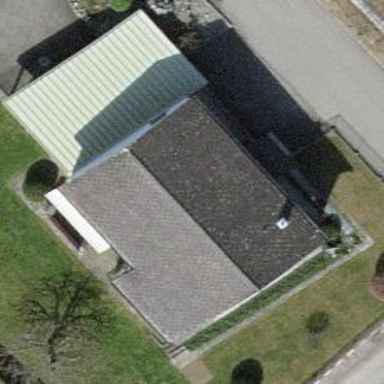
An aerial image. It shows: Flat roofed garages.